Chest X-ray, AP view. Patient: 30 years old, sex F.
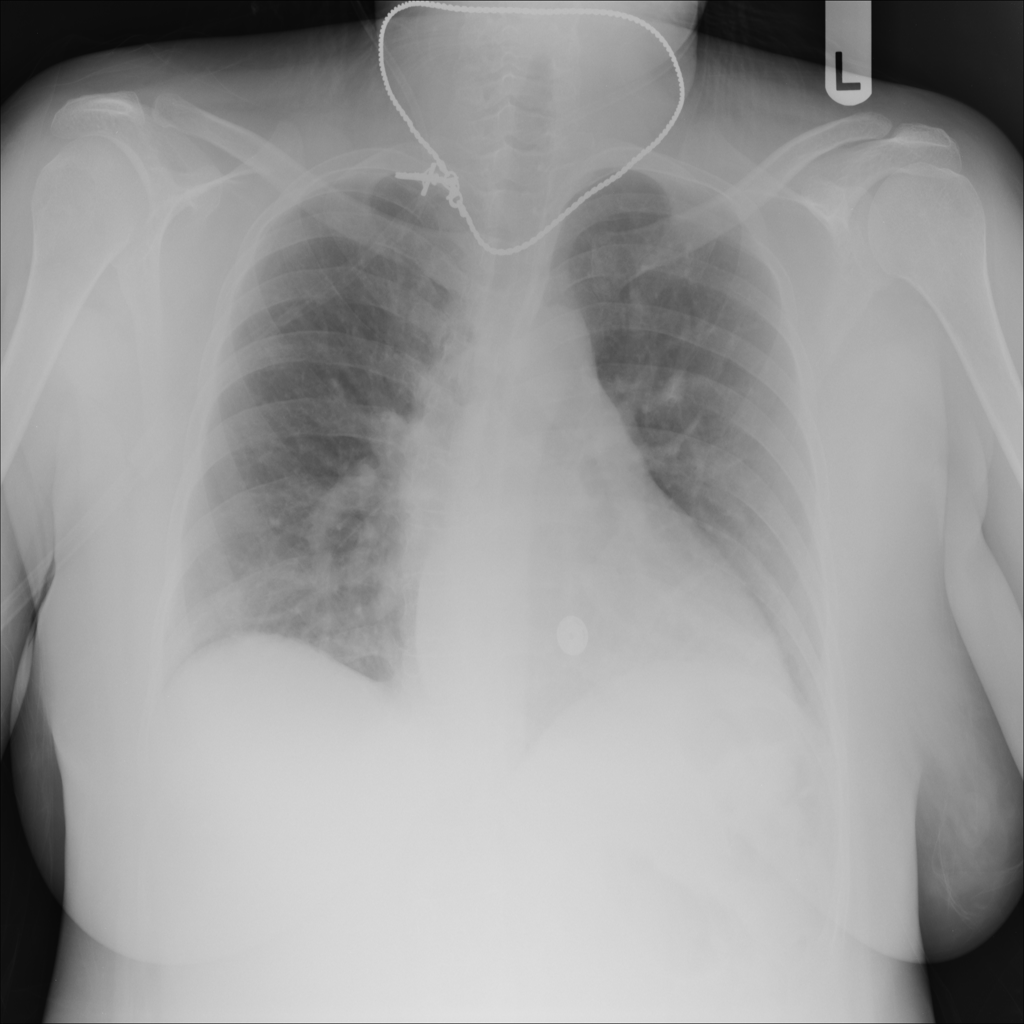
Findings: No Finding